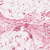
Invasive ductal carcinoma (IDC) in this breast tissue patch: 0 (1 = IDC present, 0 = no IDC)